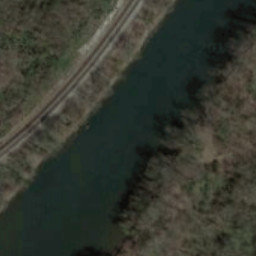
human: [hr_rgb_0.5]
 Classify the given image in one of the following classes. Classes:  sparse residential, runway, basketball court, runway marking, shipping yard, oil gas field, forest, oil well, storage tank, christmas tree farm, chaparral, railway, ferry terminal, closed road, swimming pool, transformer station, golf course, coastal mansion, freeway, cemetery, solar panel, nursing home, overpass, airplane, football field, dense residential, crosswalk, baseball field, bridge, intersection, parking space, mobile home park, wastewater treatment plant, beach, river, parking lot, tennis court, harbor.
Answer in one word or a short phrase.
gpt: river